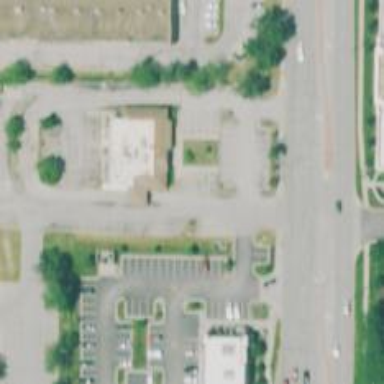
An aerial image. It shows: Parking space.